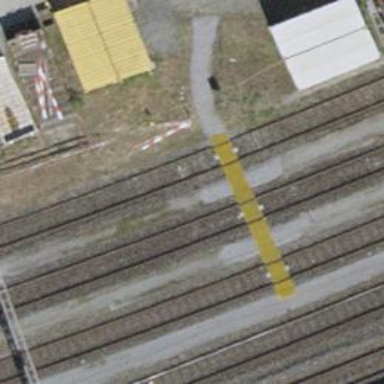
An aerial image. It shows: Path surfaced with fine gravel.